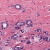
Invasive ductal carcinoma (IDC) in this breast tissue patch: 1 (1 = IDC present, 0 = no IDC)